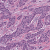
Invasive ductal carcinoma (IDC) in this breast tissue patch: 1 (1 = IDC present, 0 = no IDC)